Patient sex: F
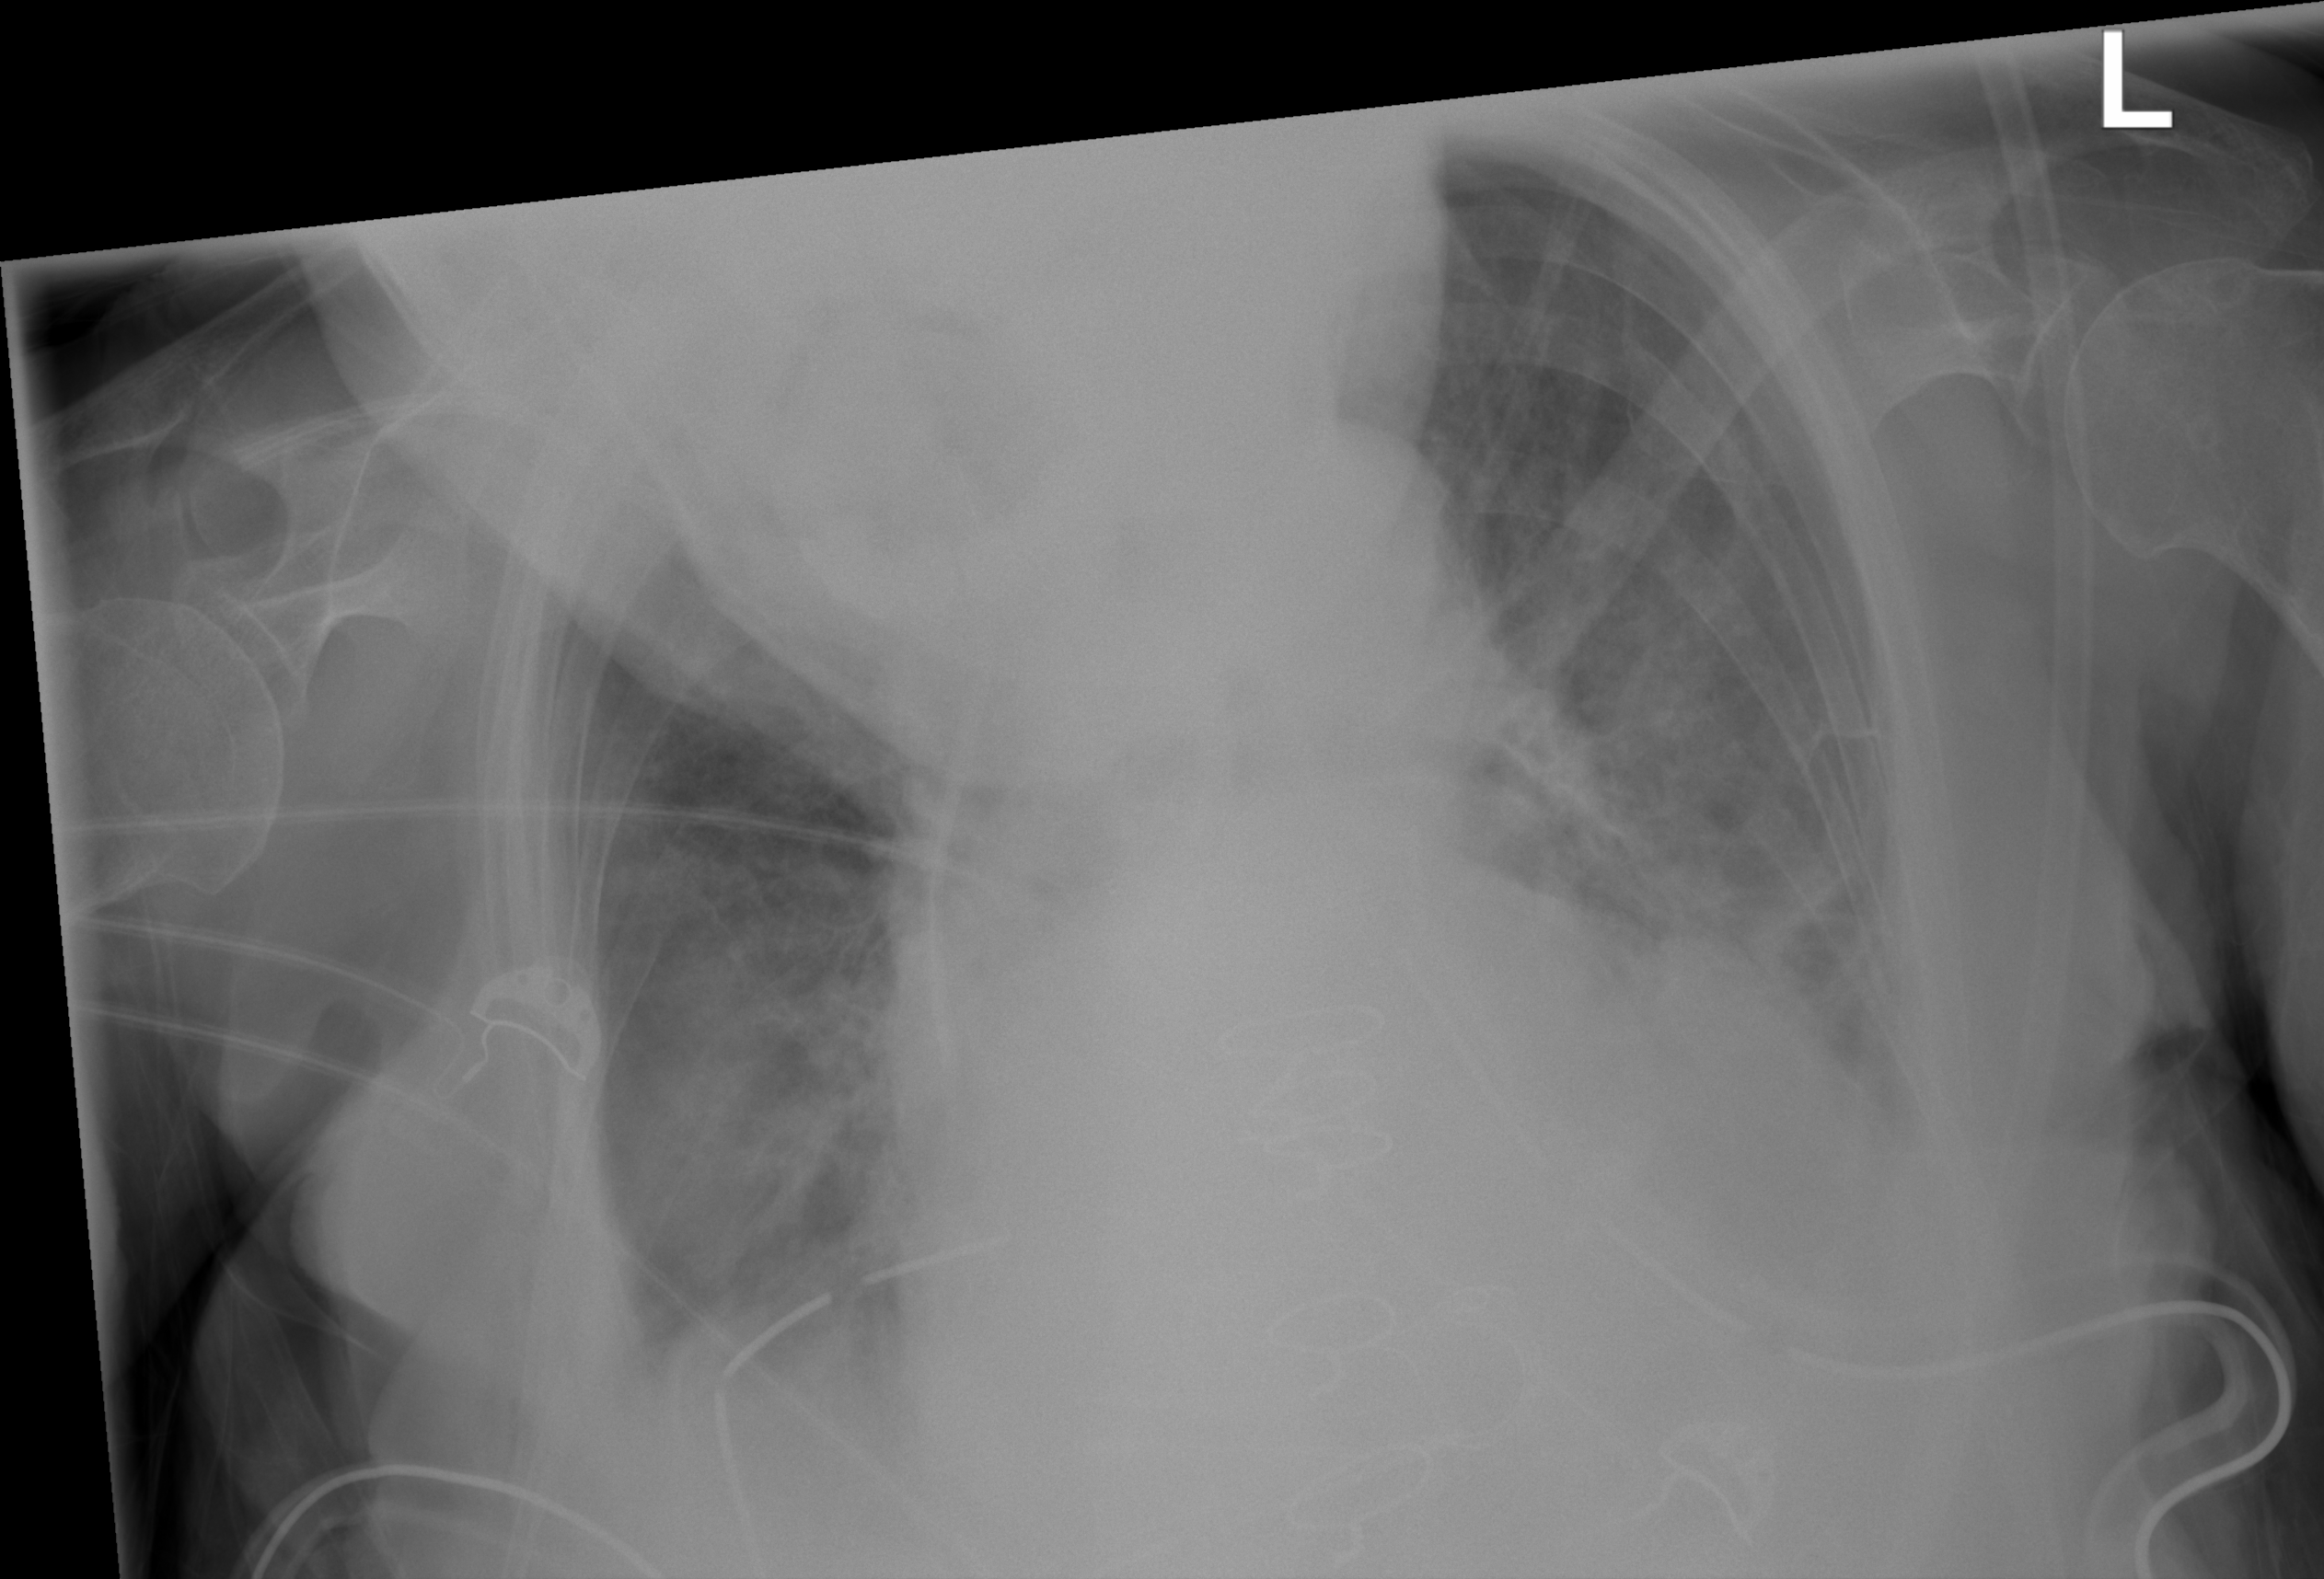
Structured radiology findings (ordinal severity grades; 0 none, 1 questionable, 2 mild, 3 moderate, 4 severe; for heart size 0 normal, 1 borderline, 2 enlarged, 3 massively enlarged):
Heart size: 1
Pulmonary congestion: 0
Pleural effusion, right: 1
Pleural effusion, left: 2
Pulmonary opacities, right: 2
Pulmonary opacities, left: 1
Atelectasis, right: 2
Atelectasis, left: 2